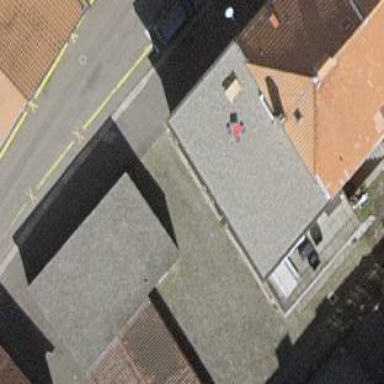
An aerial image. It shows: Flat roofed garages.